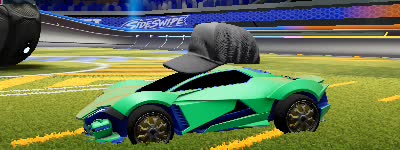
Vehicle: werewolf